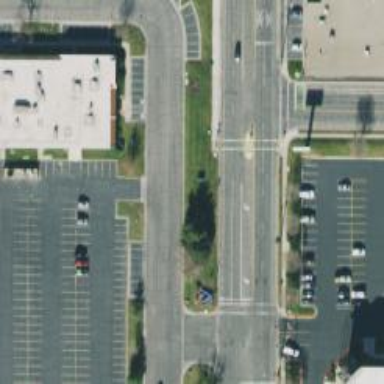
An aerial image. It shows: Uncontrolled road crossing with marked lines.